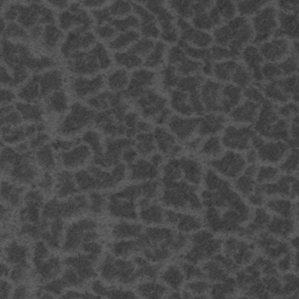
Label: frost